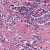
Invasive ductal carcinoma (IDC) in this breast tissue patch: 1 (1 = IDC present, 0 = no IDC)